Question: I see this in Facebook (also Google), but can't figure out how to do it. I took a screenshot of the Facebook nav bar below,

Several questions,
1. It doesn't seem like this is highlighting the link only - i.e., not doing this through modifying the <a> tag alone - a:hover, etc. The entire element (probably a <li>) is being highlighted - does this mean the entire <li> element itself is a link? Or maybe they're just putting a lot of spaces (e.g., &nbsp;) in front of the link text? Doesn't seem like they're doing that either.... How is this done?
2. How do you do a highlight AND a background image? Seems like the background color overrides the background image...?
3. How do you get the link to know where you are? Is this done through JavsScript, where when I click on a link, I modify its CSS to stay highlighted, and remove all the permanent highlights from the other links in the navbar? I could probably figure out how to do this, just wondering if this is the only way to do it.
Thanks a million for answering my newbie questions!
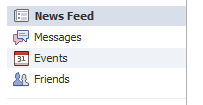
Answer: You can specify '<a href="#">LINK</a>' - it will have an effect as you have described. <URL>
E.G.
'''
a { background: #fff img1.png no-reapet left top; font-weight: normal}
a:hover { background: #000 img2.png no-reapet left top; font-weight: bold}
'''
If you have an 'a href' inside the 'li' and you add 'display:block' to the 'a href' - 'a href' will get as big as the parrent 'li'. Which than can look as 'li' is an 'a href'
Also, if you add 'display:block' to the 'a href' it can serve as a condtainer for 'spans img em's etc..' elements - creating one big link which can looks like a div. <URL>'a href'
When you specify both - background image and background color for the same element - background image WILL always be on TOP.
Please note that:
'a { background-color: #fff; background-image: url(img1.png); background-repeat: no-repeat; background-position: top left}'
is the same as:
'a { background: #fff url(img1.png) no-repeat top left}'
You can add a class to the clicked element through JS to stay highlighet - but unless you save this value in the DB it will be lost when you reload the page.
Second option is that you can use javascript / jQuery to match URL of the links with current URL and mark matched element (<URL>.